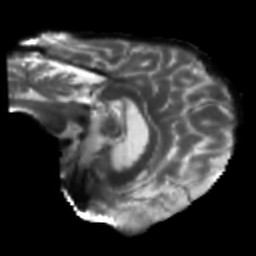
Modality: T2w
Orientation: sagittal
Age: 66
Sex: male
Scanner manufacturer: siemens
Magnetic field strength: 3 T
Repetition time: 5.47 s
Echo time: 0.0854 s